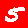
Digit: 5